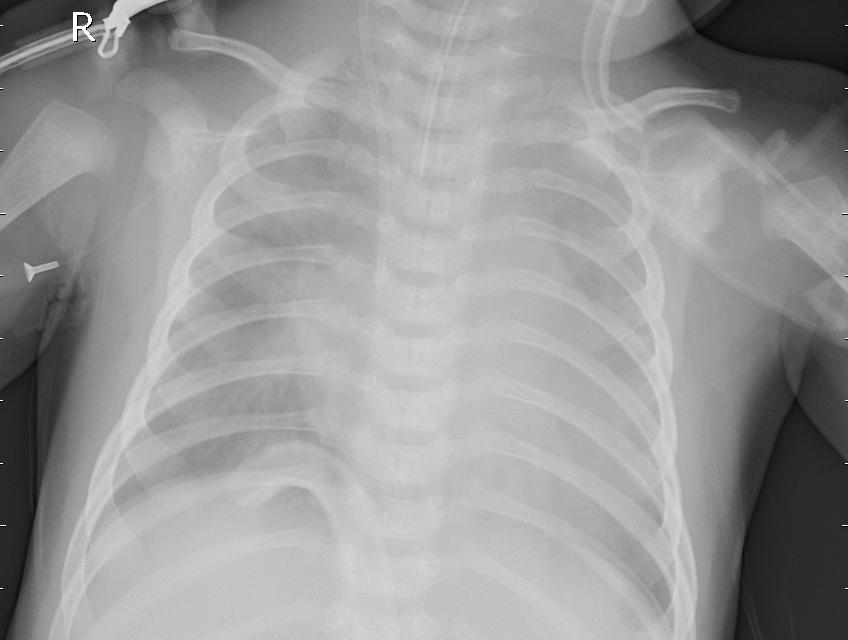
Diagnosis: PNEUMONIA